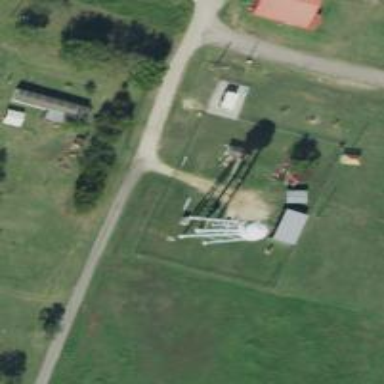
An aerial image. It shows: Water tower that is man-made.